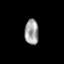
Tissue: prostate
Cell type: T cells
Senescence score: 0.8179
Nuclear area (px): 343
Mean DAPI intensity: 159.519